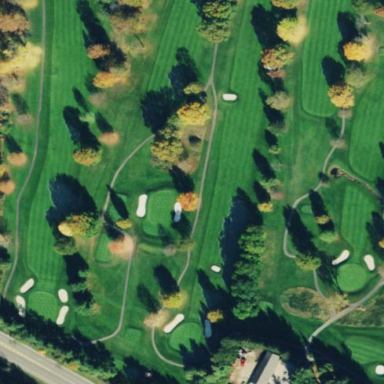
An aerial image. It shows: Rough area in golf course.